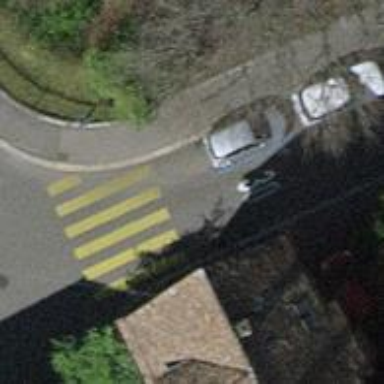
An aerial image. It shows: Crossing marked with zebra stripes on footway.